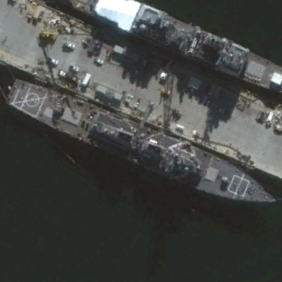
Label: destroyer